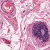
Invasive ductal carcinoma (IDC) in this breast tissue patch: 0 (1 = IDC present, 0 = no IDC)